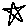
Label: star